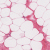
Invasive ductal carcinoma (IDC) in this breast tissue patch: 0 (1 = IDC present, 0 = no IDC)